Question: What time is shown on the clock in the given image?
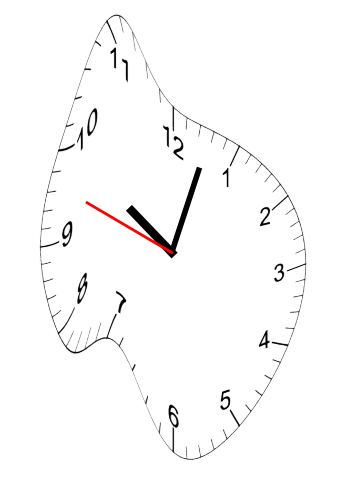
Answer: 10:02:48